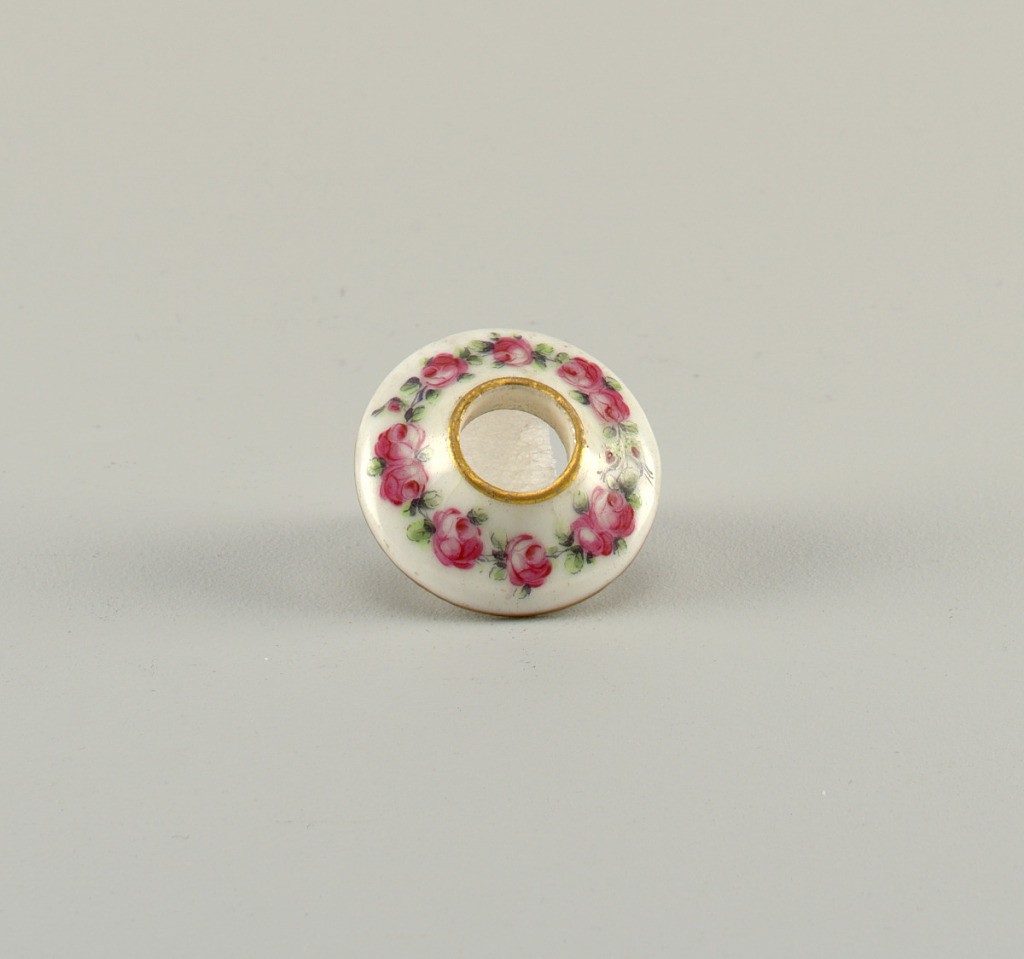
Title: Door Knob and Escutcheon
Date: ca. 1790
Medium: porcelain, vitreous enamel, gold
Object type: door knob and escutcheon
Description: Knob is a flattened sphere; escutcheon circular with ogee profile. Florals, bird and gilding.